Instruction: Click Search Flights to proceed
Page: home
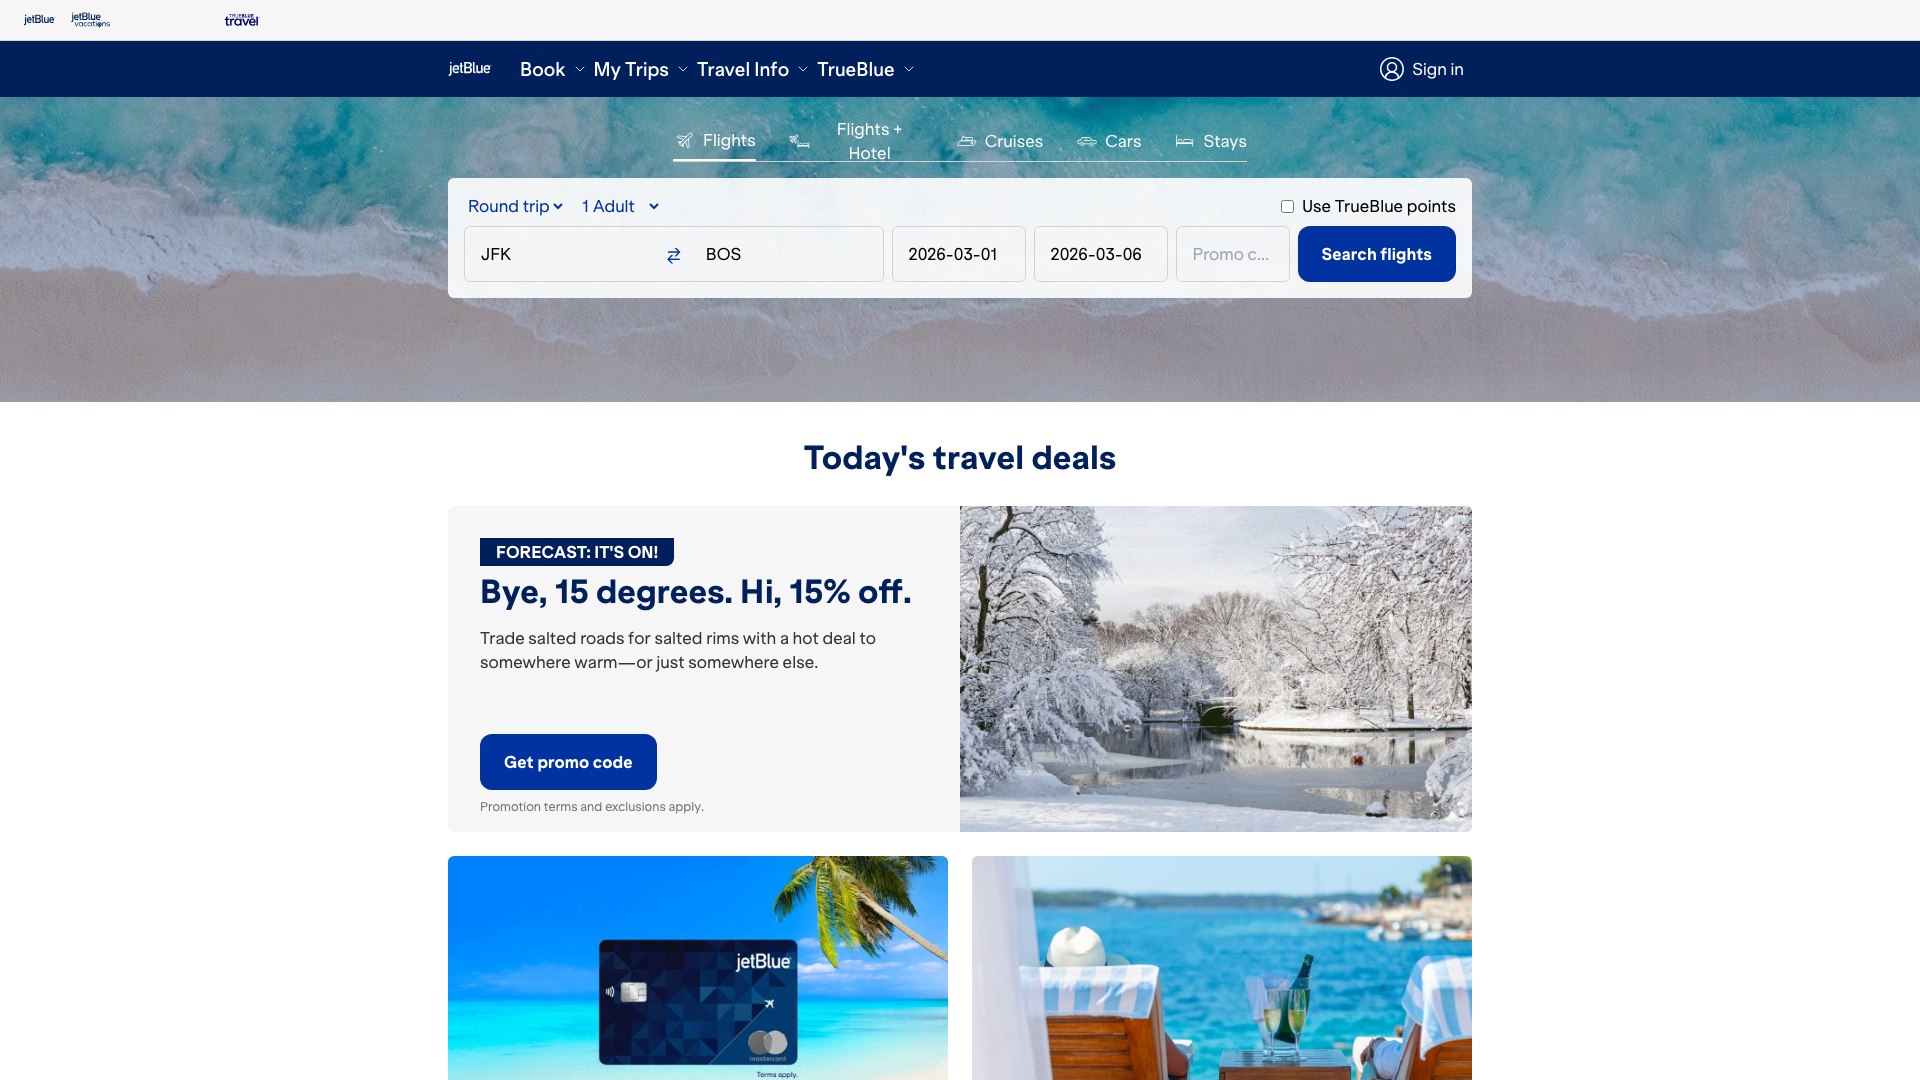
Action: click